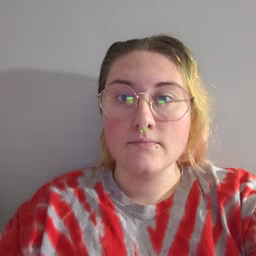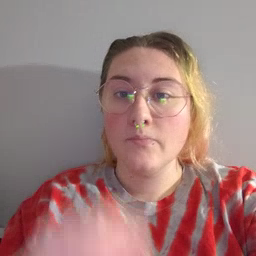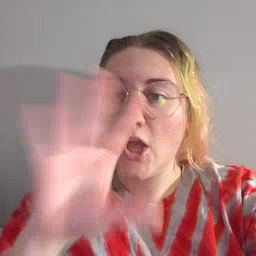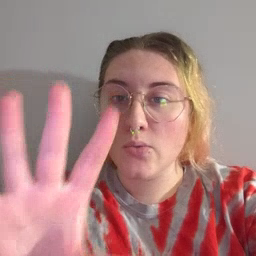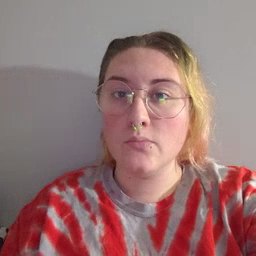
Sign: blow